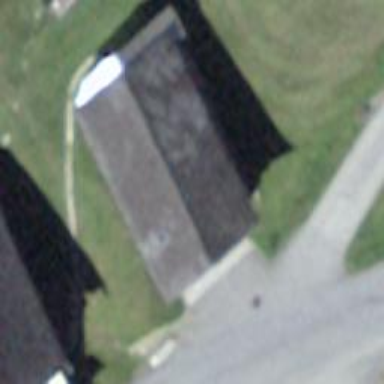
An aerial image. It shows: Garage building.